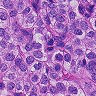
Metastatic tissue present: yes